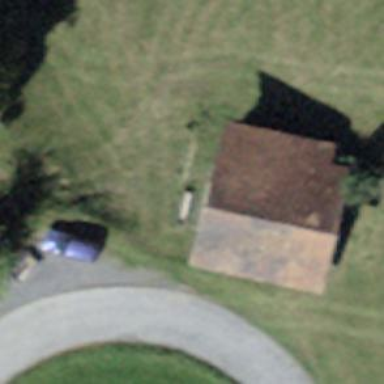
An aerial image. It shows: Rural barn.